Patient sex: M
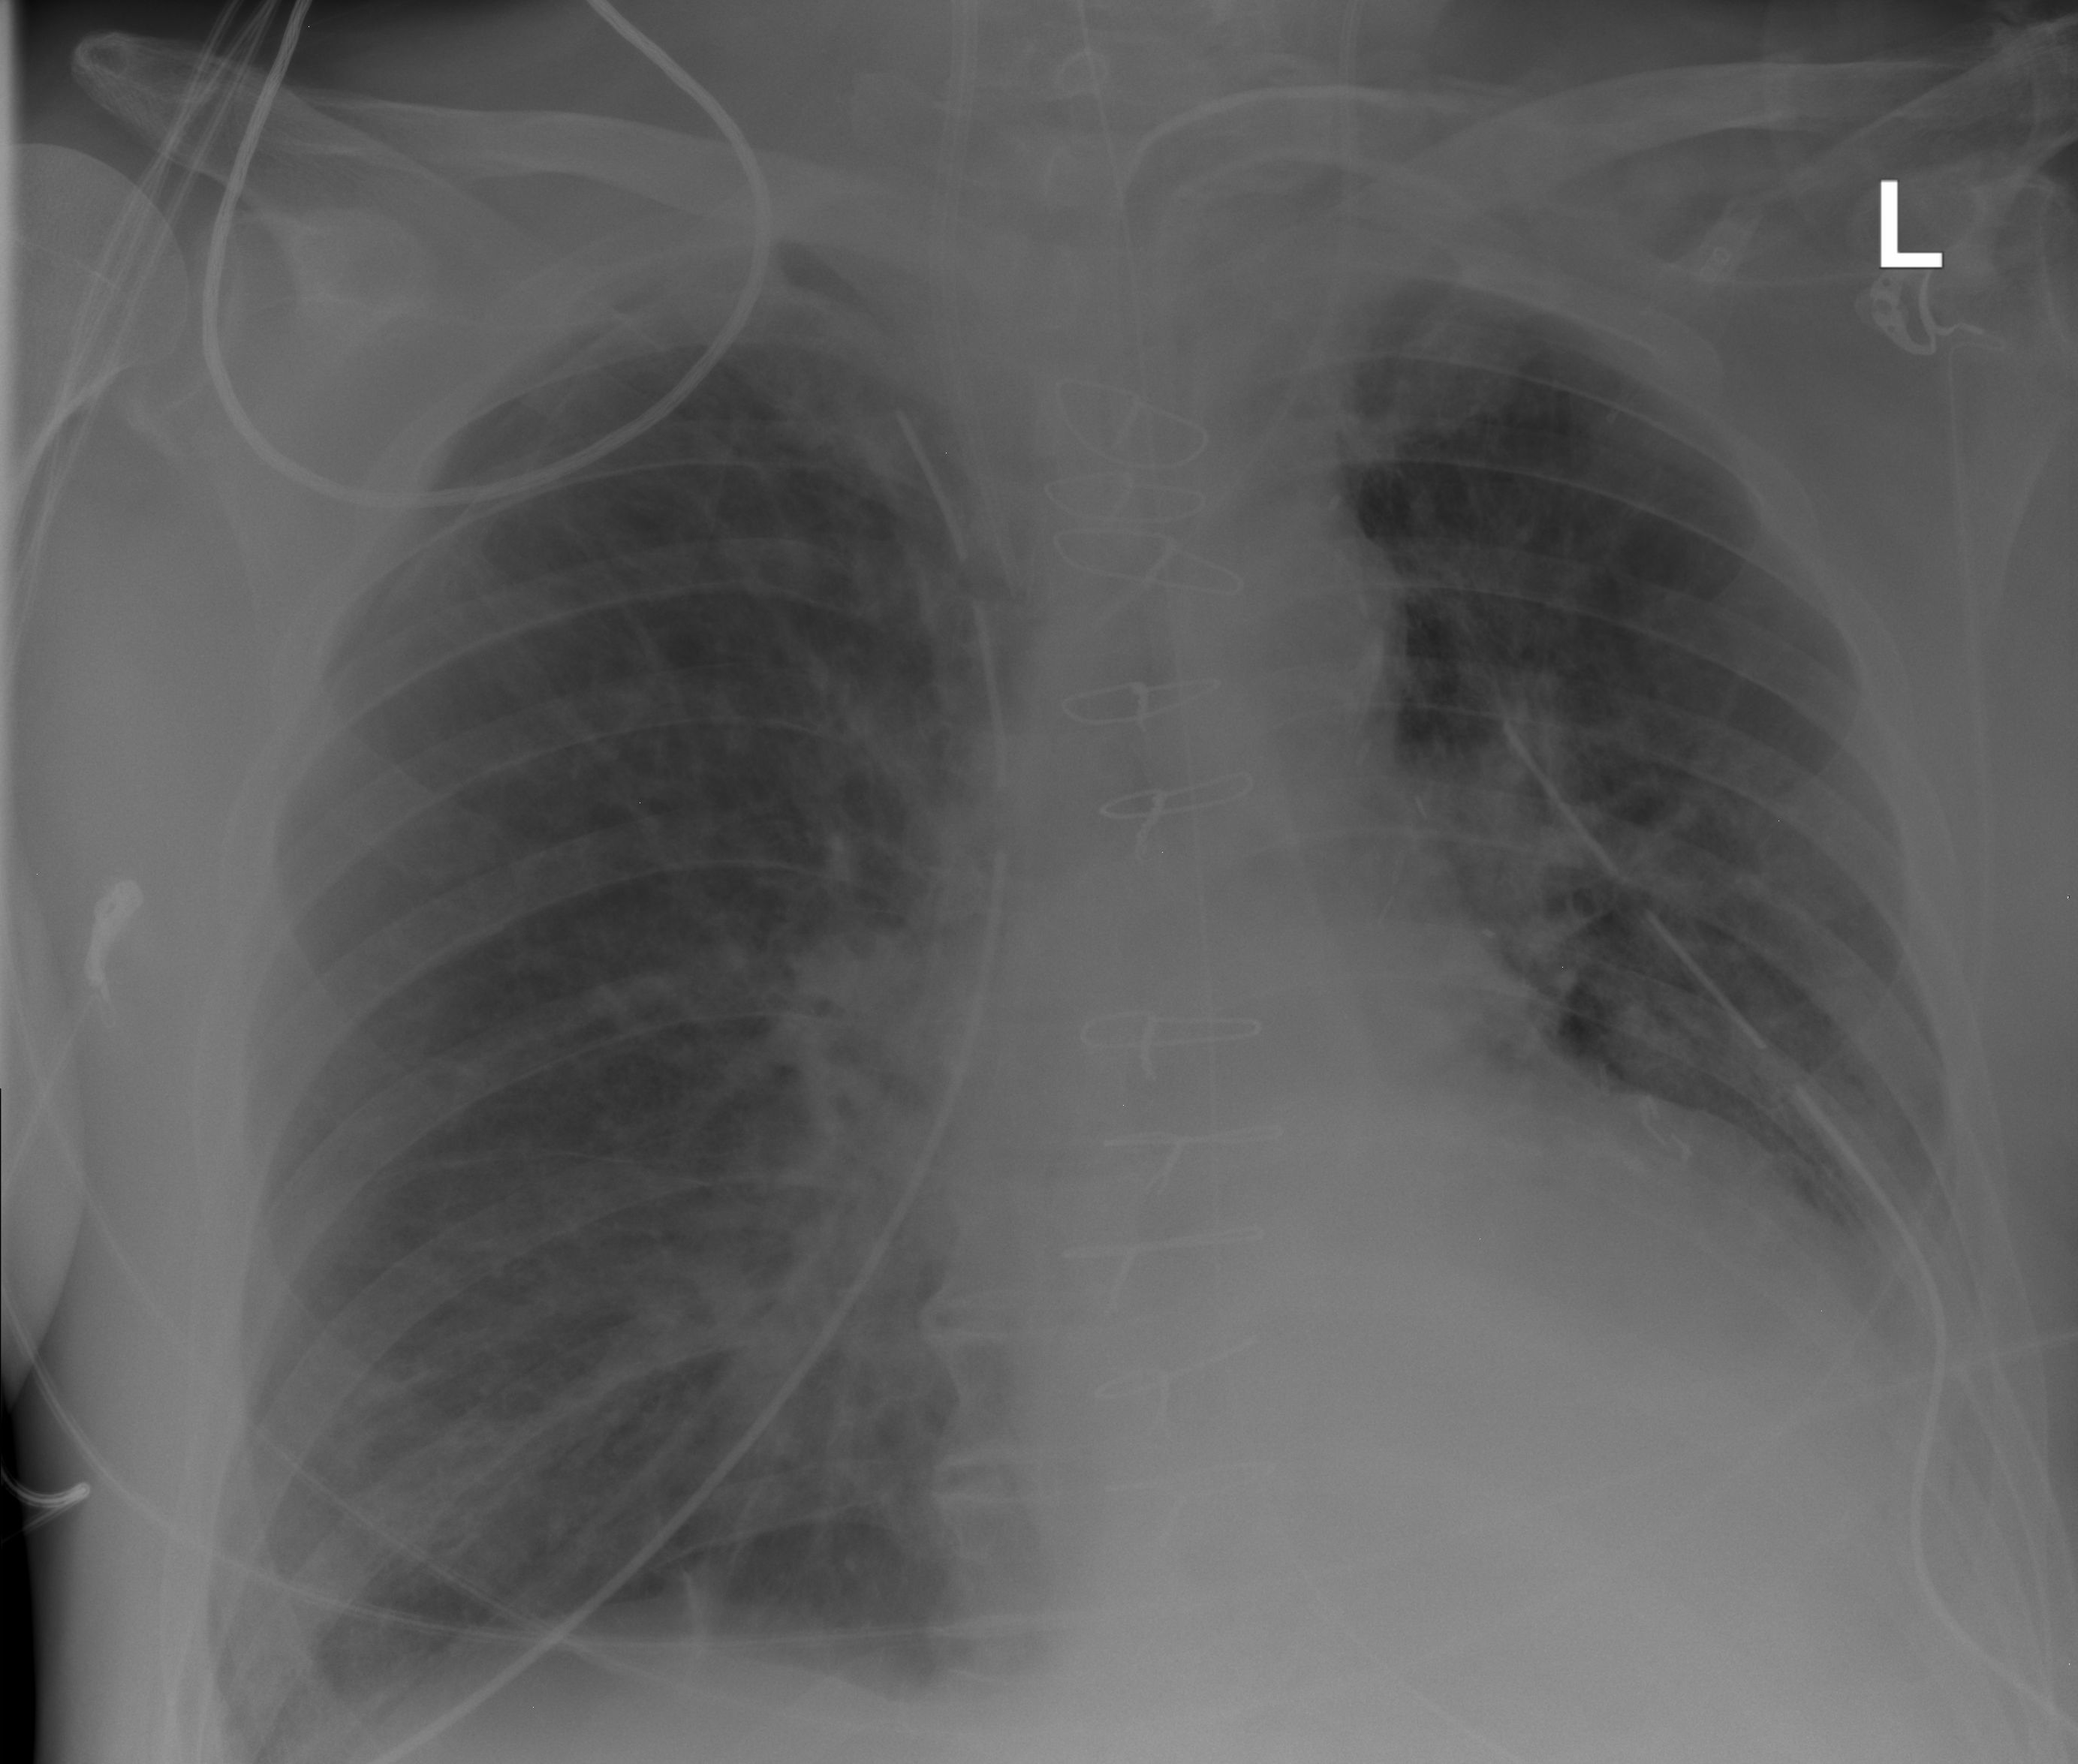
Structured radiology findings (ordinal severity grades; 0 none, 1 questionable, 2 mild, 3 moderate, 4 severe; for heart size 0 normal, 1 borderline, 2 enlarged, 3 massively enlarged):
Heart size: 2
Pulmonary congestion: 2
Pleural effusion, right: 0
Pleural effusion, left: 2
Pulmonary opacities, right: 1
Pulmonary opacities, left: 1
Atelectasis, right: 2
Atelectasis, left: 2